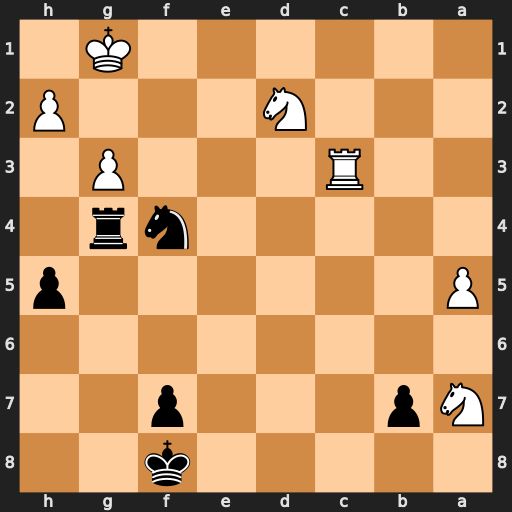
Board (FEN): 5k2/Np3p2/8/P6p/5nr1/2R3P1/3N3P/6K1
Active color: b
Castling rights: -
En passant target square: -
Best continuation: Ne2+ Kf1 Nxc3